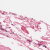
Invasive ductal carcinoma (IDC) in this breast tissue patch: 0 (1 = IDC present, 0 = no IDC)